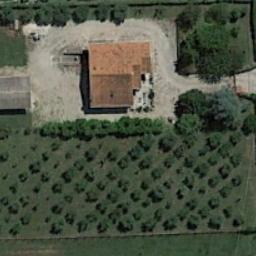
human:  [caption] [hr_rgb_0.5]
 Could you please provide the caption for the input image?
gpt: The sparse residential is on the bare land next to grass and some trees .

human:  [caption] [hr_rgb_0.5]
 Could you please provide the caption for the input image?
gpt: Two paths lead to a small black house .

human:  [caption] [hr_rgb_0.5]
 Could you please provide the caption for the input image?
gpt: In a sparse residential area there is an orange house with many green trees surrounded by grass .

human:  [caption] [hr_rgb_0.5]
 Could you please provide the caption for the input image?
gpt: Many trees are beside the sparse residential .

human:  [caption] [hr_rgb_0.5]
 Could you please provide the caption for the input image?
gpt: A sparse residential area with an orange building and some green trees .